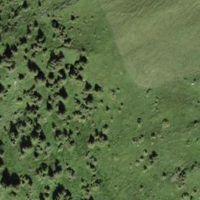
EUNIS habitat code: 41
Species observed at this site:
Gentiana verna